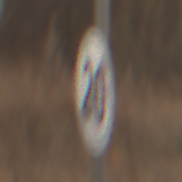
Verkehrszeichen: EndeGeschwindigkeit20
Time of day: SunriseSunset
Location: Outdoor (Nature)
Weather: PartlyCloudy
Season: NotSpecified
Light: Natural